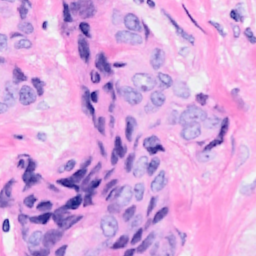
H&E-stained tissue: Breast